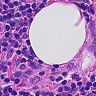
Metastatic tissue present: no